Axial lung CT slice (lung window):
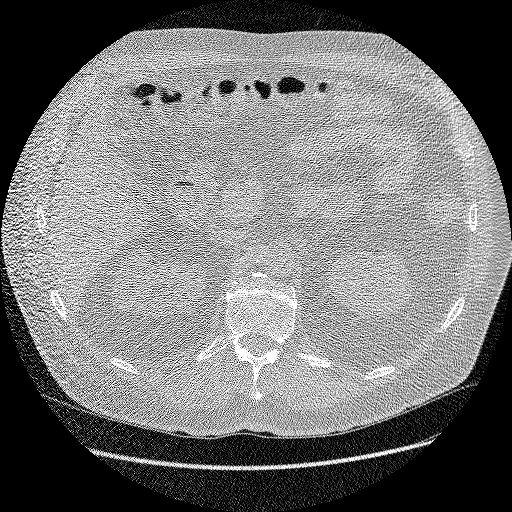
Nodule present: no